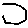
Label: hexagon